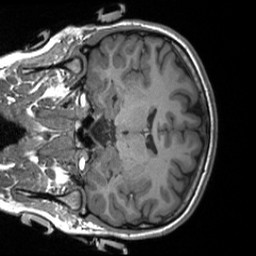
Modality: T1w
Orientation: coronal